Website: macys
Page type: billing-address
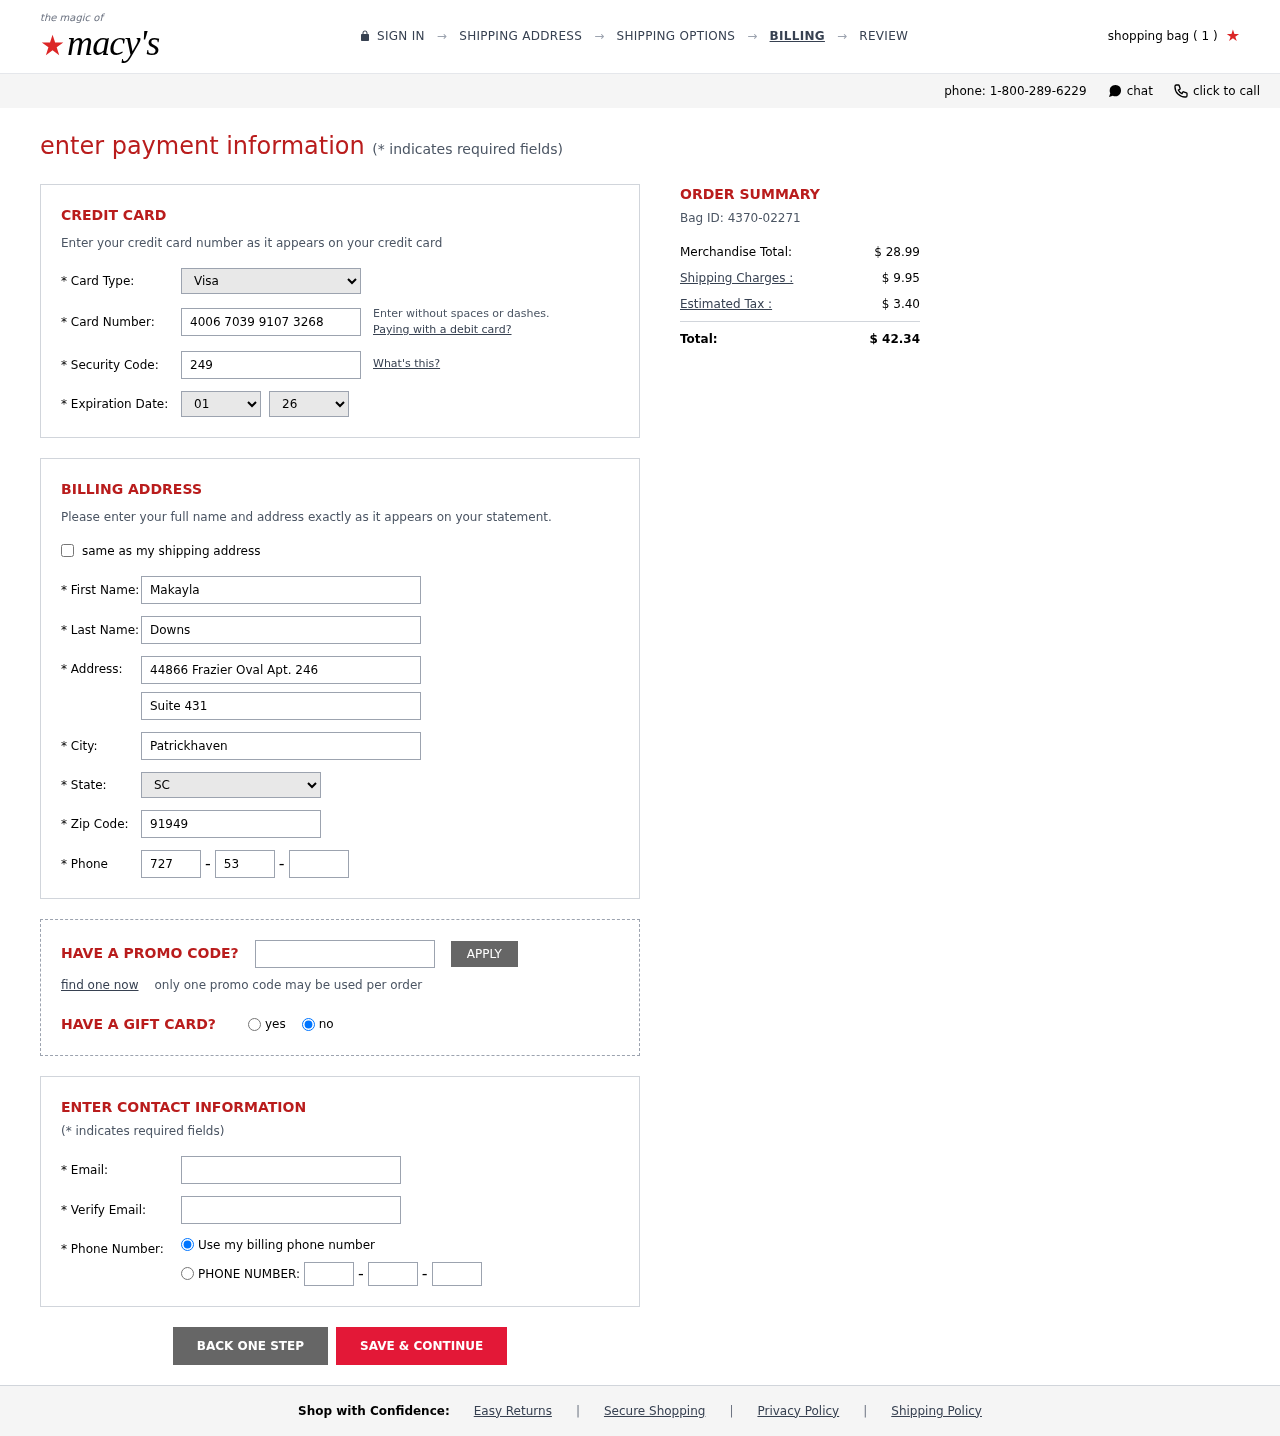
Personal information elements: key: PII_CARD_CVV
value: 249
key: PII_CARD_EXPIRY_MONTH
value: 01
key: PII_CARD_EXPIRY_YEAR
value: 26
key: PII_CARD_NUMBER
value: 4006 7039 9107 3268
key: PII_CARD_TYPE
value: Visa
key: PII_CITY
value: Patrickhaven
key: PII_EMAIL
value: makayla_downs@yahoo.com
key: PII_FIRSTNAME
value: Makayla
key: PII_LASTNAME
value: Downs
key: PII_PHONE_AREA
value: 727
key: PII_PHONE_PREFIX
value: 531
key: PII_PHONE_SUFFIX
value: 1196
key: PII_POSTCODE
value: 91949
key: PII_STATE_ABBR
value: SC
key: PII_STREET
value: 44866 Frazier Oval Apt. 246
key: PII_STREET2
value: Suite 431
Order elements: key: ORDER_NUM_ITEMS
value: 1
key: ORDER_ID
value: Bag ID: 4370-02271
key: ORDER_SUBTOTAL
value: $ 28.99
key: ORDER_SHIPPING_COST
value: $ 9.95
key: ORDER_TAX
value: $ 3.40
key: ORDER_TOTAL
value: $ 42.34